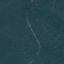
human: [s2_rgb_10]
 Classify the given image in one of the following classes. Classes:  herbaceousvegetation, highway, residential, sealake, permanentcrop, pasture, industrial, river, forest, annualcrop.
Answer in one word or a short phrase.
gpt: Forest